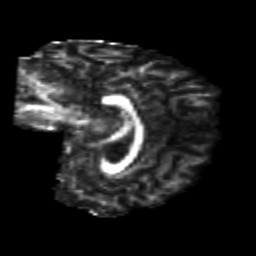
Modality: FA
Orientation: sagittal
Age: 26
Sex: female
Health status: healthy
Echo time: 0.074 s